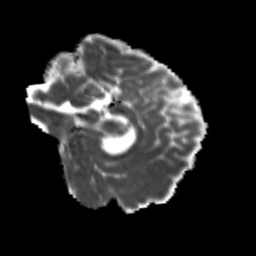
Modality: MD
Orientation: sagittal
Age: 20
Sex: male
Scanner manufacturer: siemens
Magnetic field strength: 3 T
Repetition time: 3.5 s
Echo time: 0.104 s